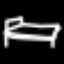
Label: bed